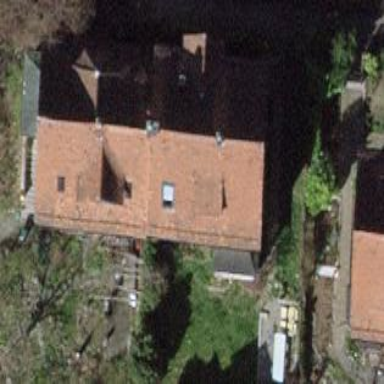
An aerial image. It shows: Building with gabled roof.